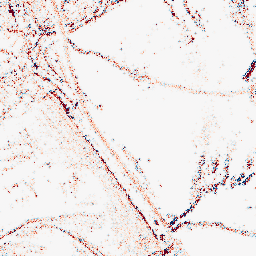
Category: morphological
Decomposition family: morphological_rect
Decomposition parameters: operation: opening
width: 5
height: 5
Upsampling method: regularized
Upsampling parameters: scale: 2
lambda_reg: 0.1
Upsampling scale: 2